Field crop: maize
Growth stage: 2
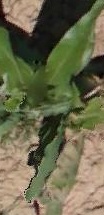
Species: maize